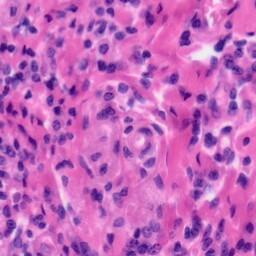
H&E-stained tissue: Tonsil